Aerial crown-view tile of a tropical tree (Barro Colorado Island, Panama), acquired 20240716:
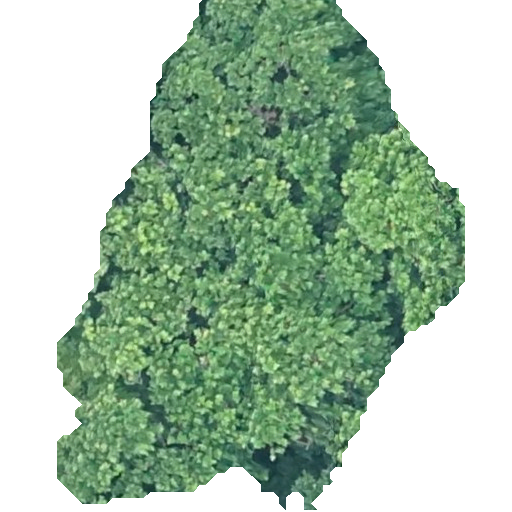
Species: Anacardium excelsum
GBIF accepted scientific name: Anacardium excelsum
Crown area: 226.048 m²